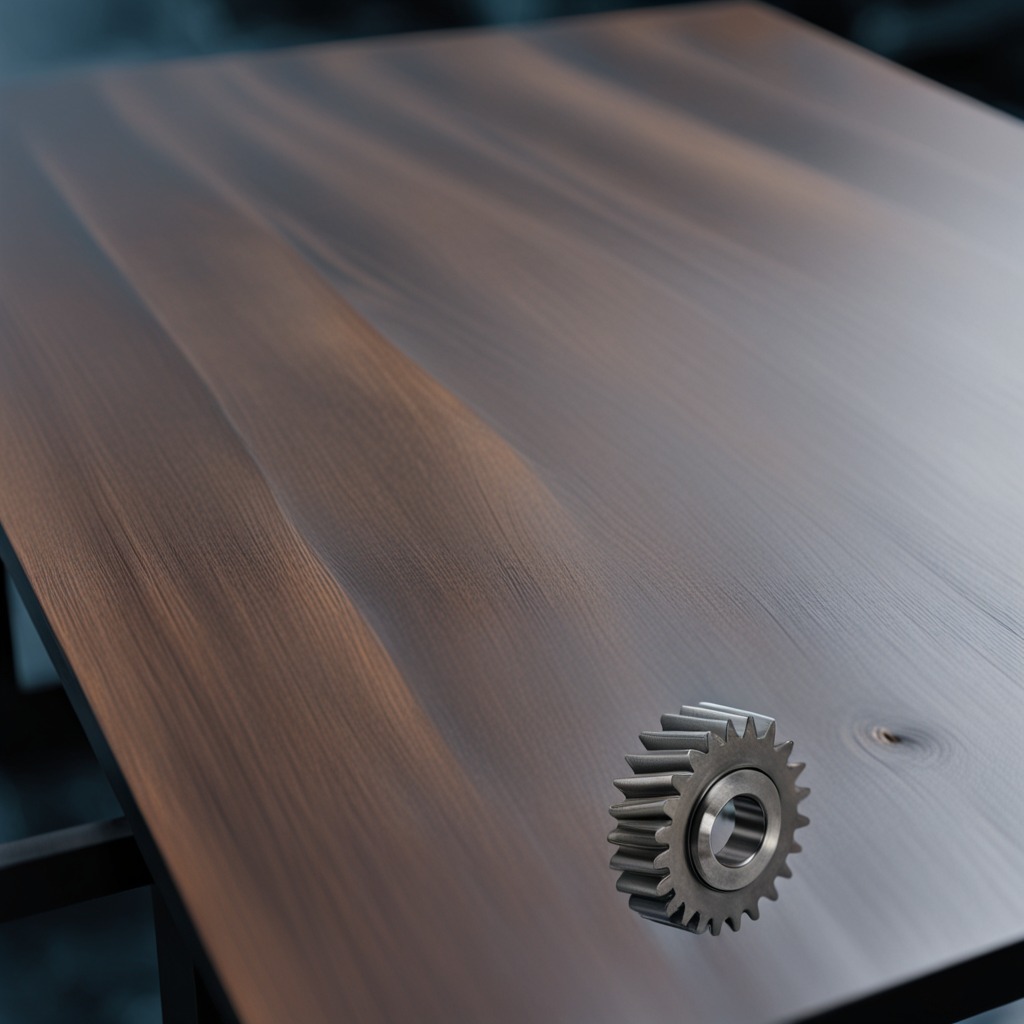
A steel gear with teeth lies on a table with burn marks in a small garage at twilight.